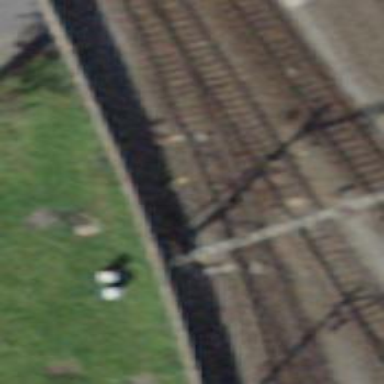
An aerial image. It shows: Single-track electrified railway service yard with contact line for trains.